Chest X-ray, PA view. Patient: 51 years old, sex F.
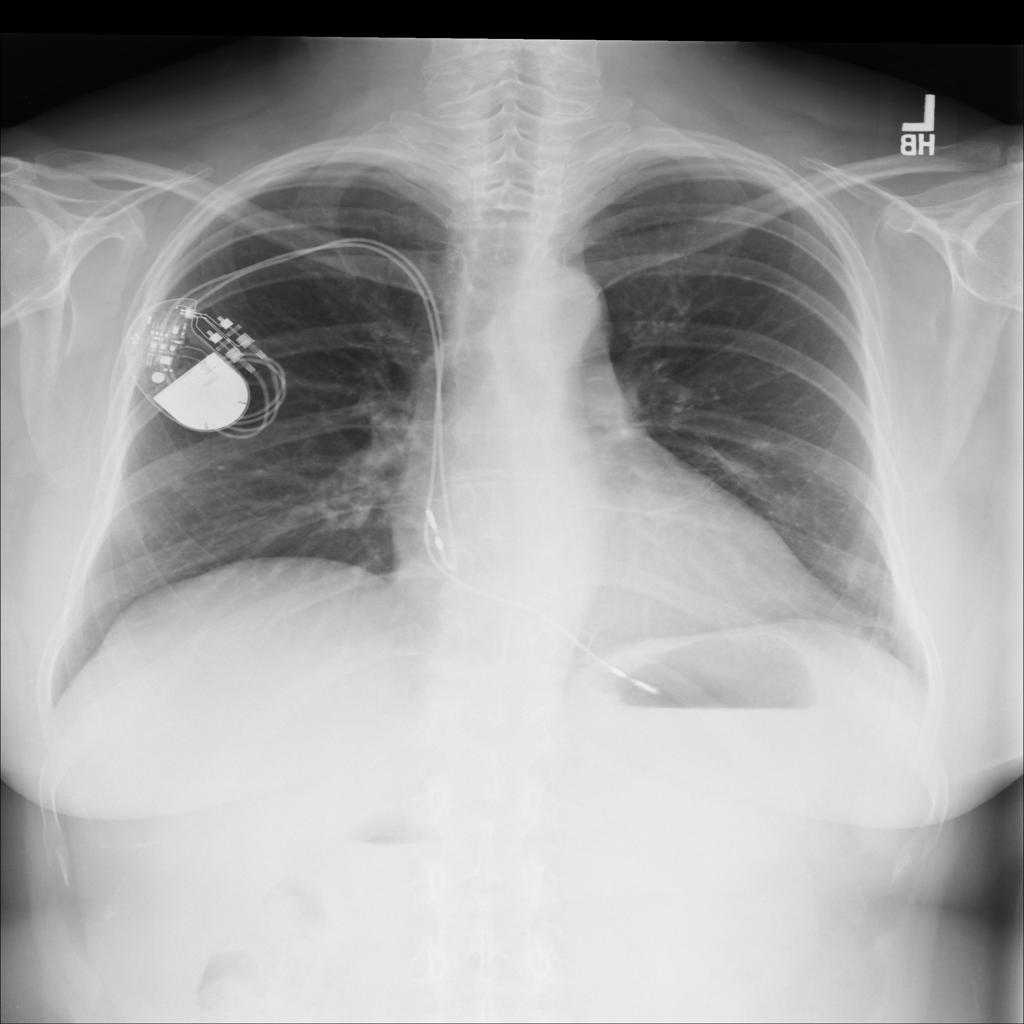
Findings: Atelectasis